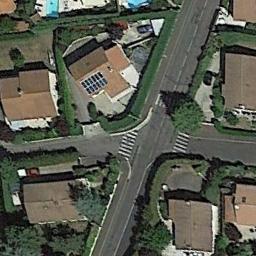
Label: intersection